Current action and preconditions to check: trajectory_clear

Your task: For each precondition in the list above, predict whether it will hold at this action.

Consider the current scene as observed from the mobile robot's camera, and analyze the predicted future states of all dynamic agents (e.g., people, animals, vehicles, or any moving entities) within the NEXT SECOND.

IMPORTANT: Only answer "very likely" if you are absolutely certain—based on strong, clear evidence—that a dynamic agent will violate the precondition in the predicted future state. Do NOT answer "very likely" for unlikely, ambiguous, or low-probability risks.

Ask yourself for each precondition: Is there a high probability, with clear and convincing evidence, that the predicted future states of any dynamic agent will interfere with the predicted future state of the currently executing action within the NEXT SECOND, causing that precondition to fail?

Assess the risk level based on these predictions. Use "likely" or "very likely" if motions create a clear risk of interference.

Use "neutral" or "improbable" if agents are nearby but their predicted paths are clearly diverging or non-conflicting.

Failure Risk Categories: "very improbable", "improbable", "neutral", "likely", "very likely"

Answer Format: Output ONLY the probability_of_failure value from these categories: "very improbable", "improbable", "neutral", "likely", "very likely"

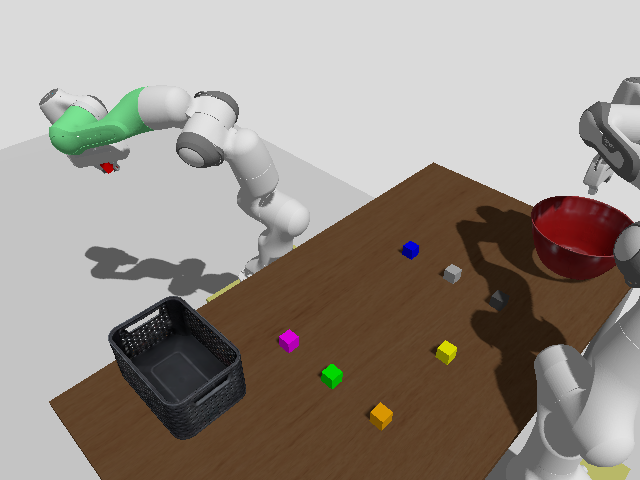

Answer: very improbable